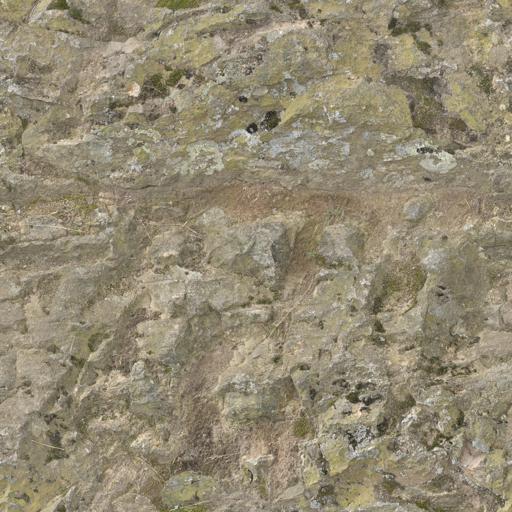
Tags: cliff large rock rough